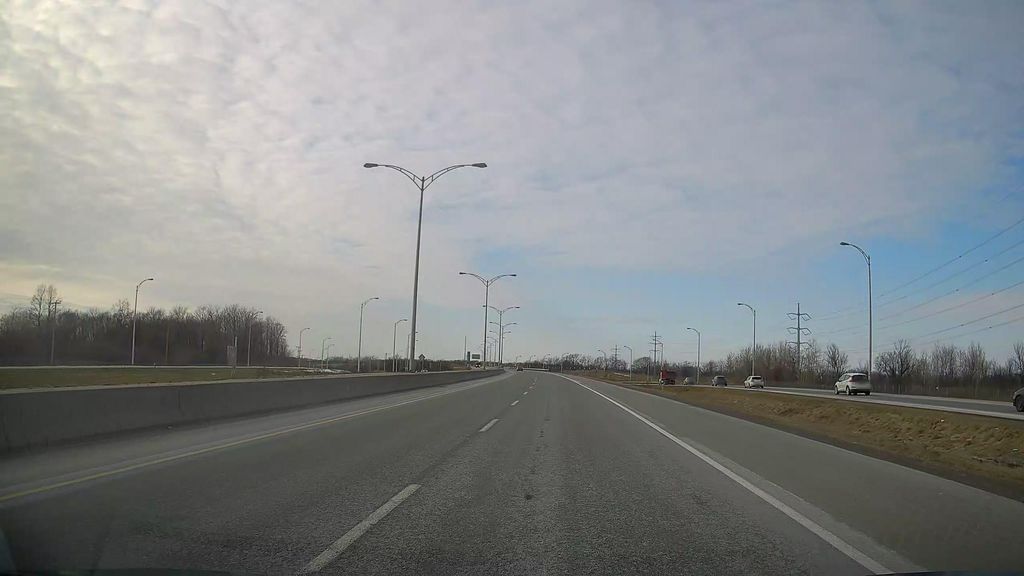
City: montreal